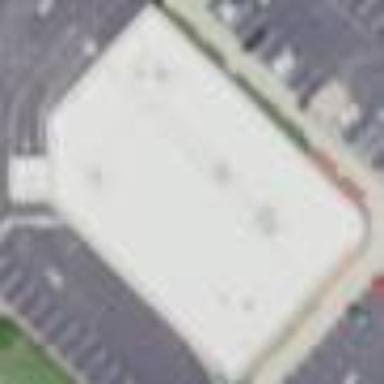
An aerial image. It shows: Retail building.